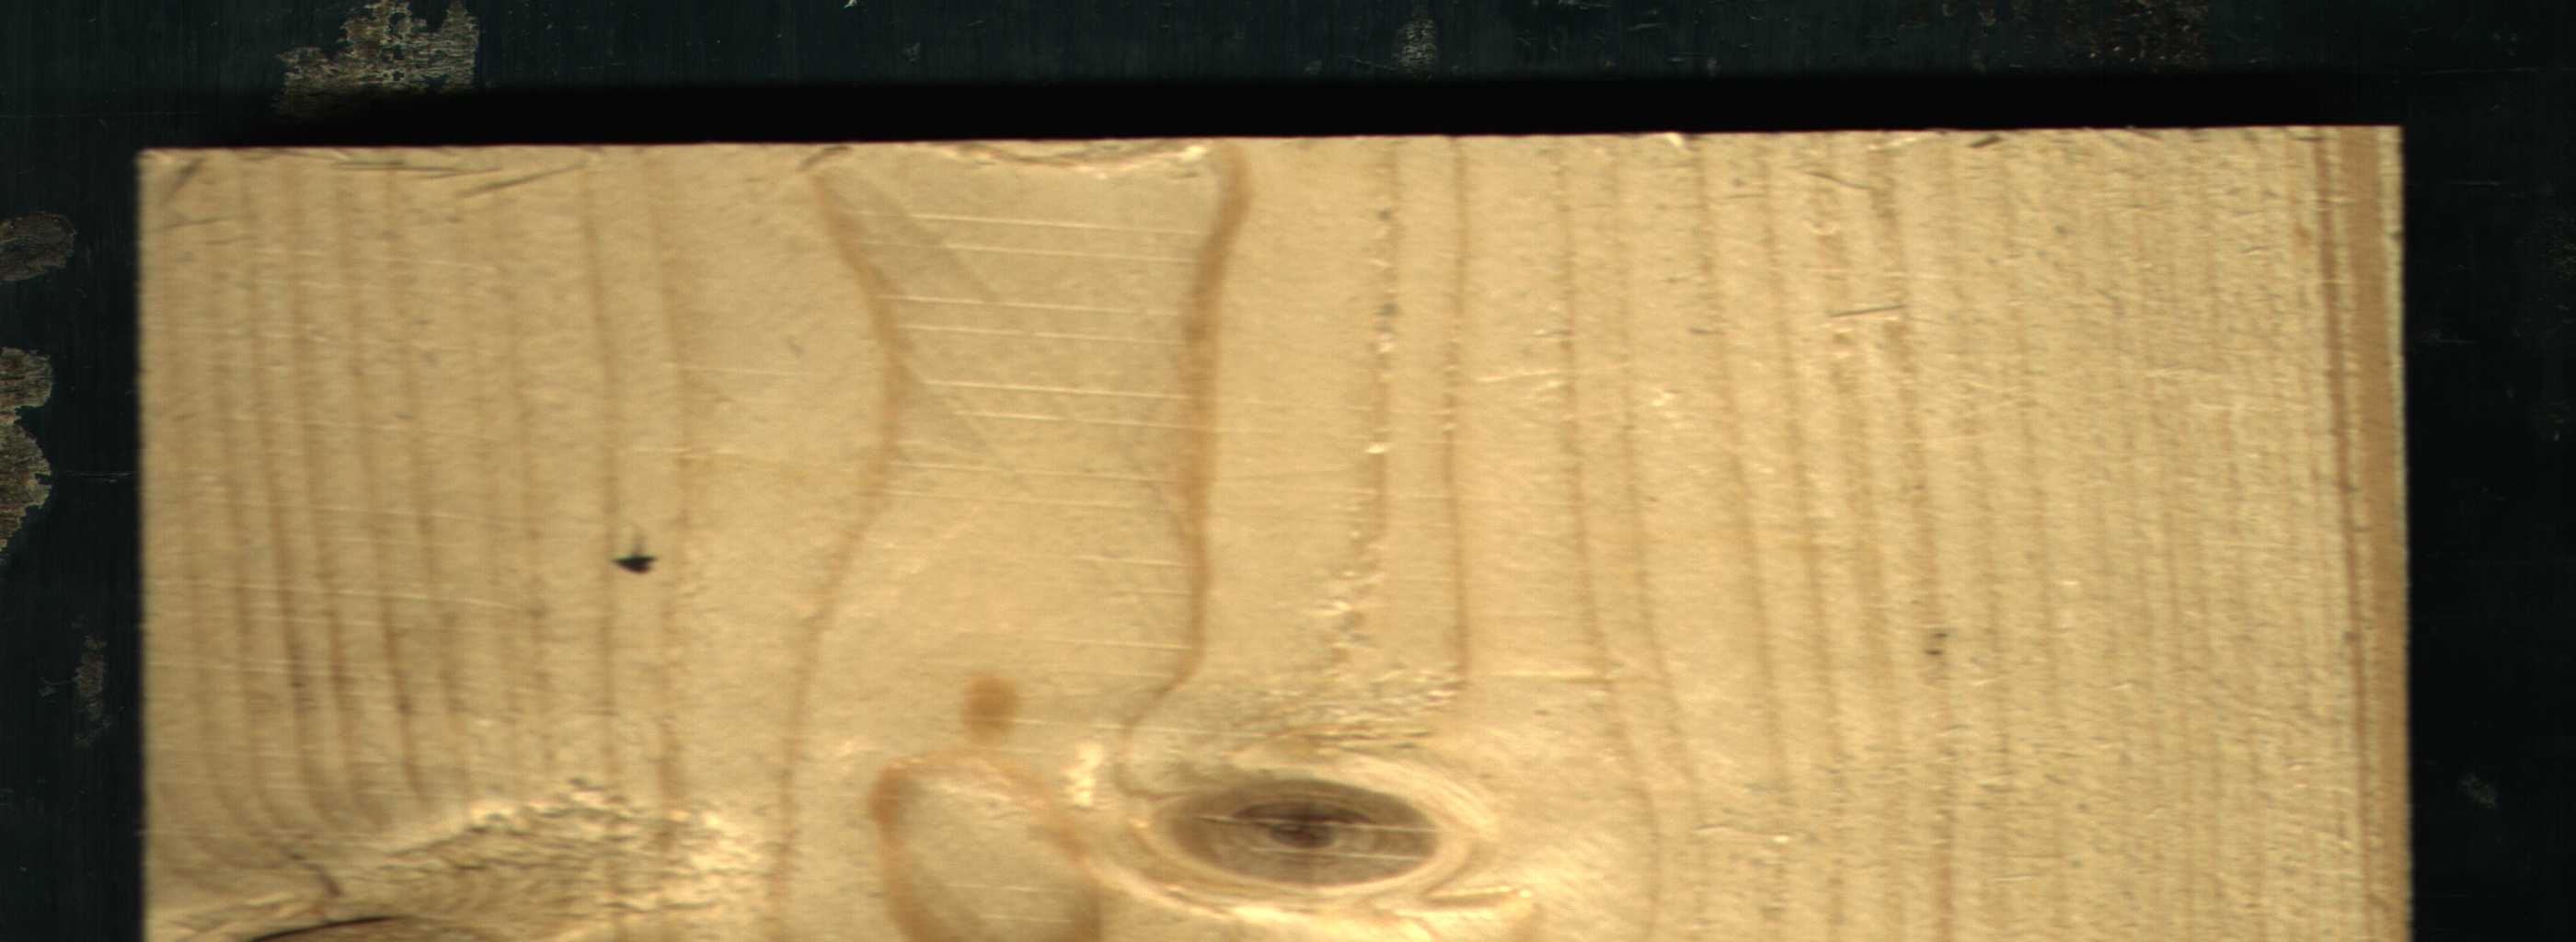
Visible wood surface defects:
Live_Knot
Live_Knot